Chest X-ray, PA view. Patient: 50 years old, sex F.
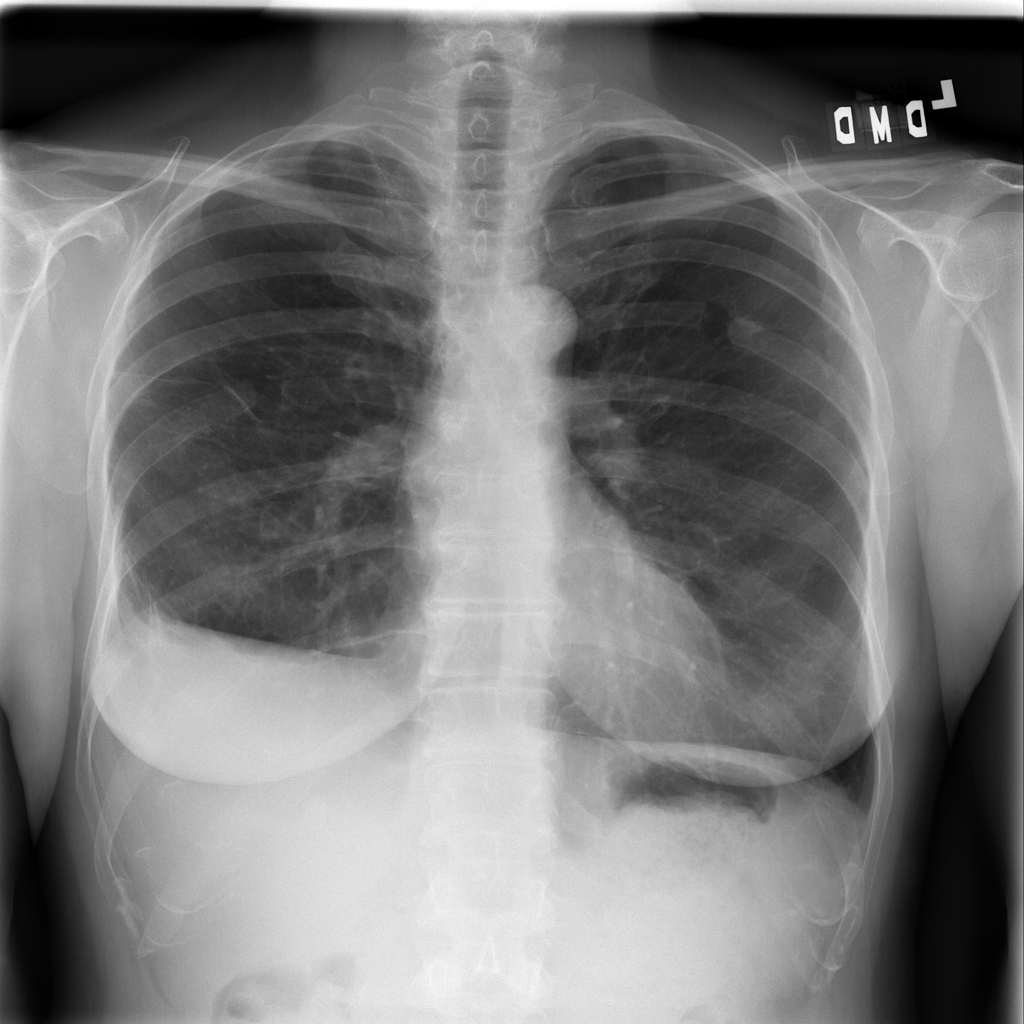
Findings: Consolidation, Pneumothorax